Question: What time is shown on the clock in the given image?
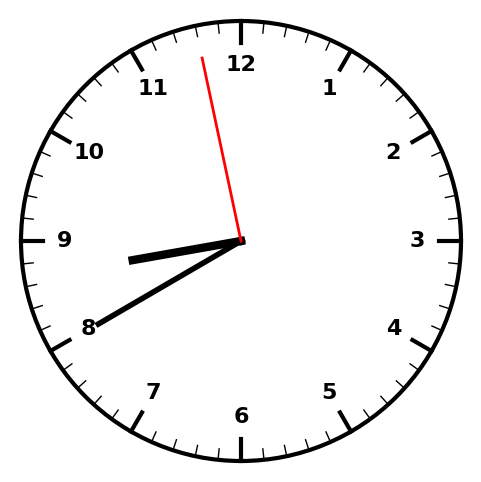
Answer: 08:39:58